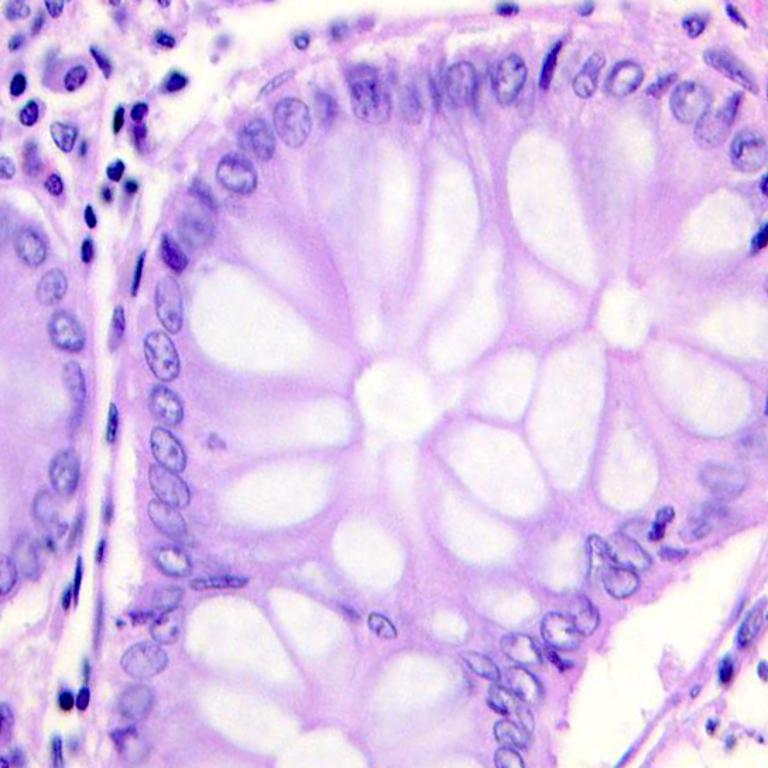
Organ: colon
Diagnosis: benign